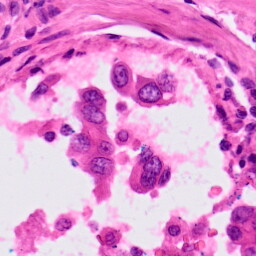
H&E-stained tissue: Lung